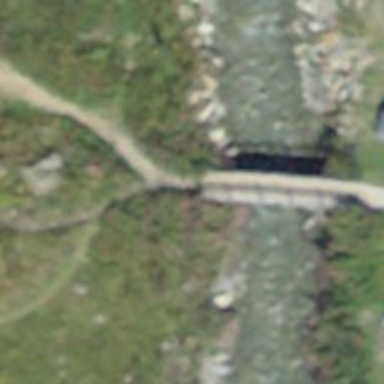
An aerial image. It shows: Path leading to bridge.